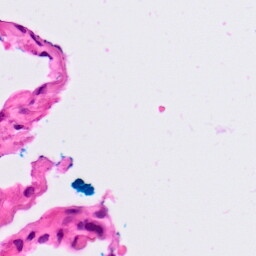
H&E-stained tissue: Lung